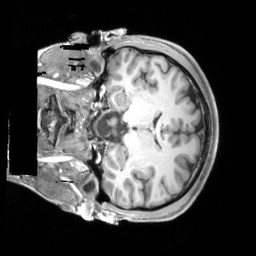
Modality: T1w
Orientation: coronal
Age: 21
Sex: male
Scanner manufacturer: siemens
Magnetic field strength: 3 T
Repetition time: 2.53 s
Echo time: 0.00326 s